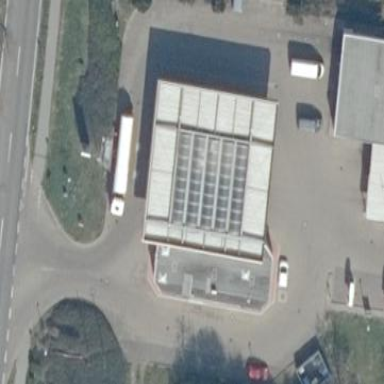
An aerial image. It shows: Fuel station.